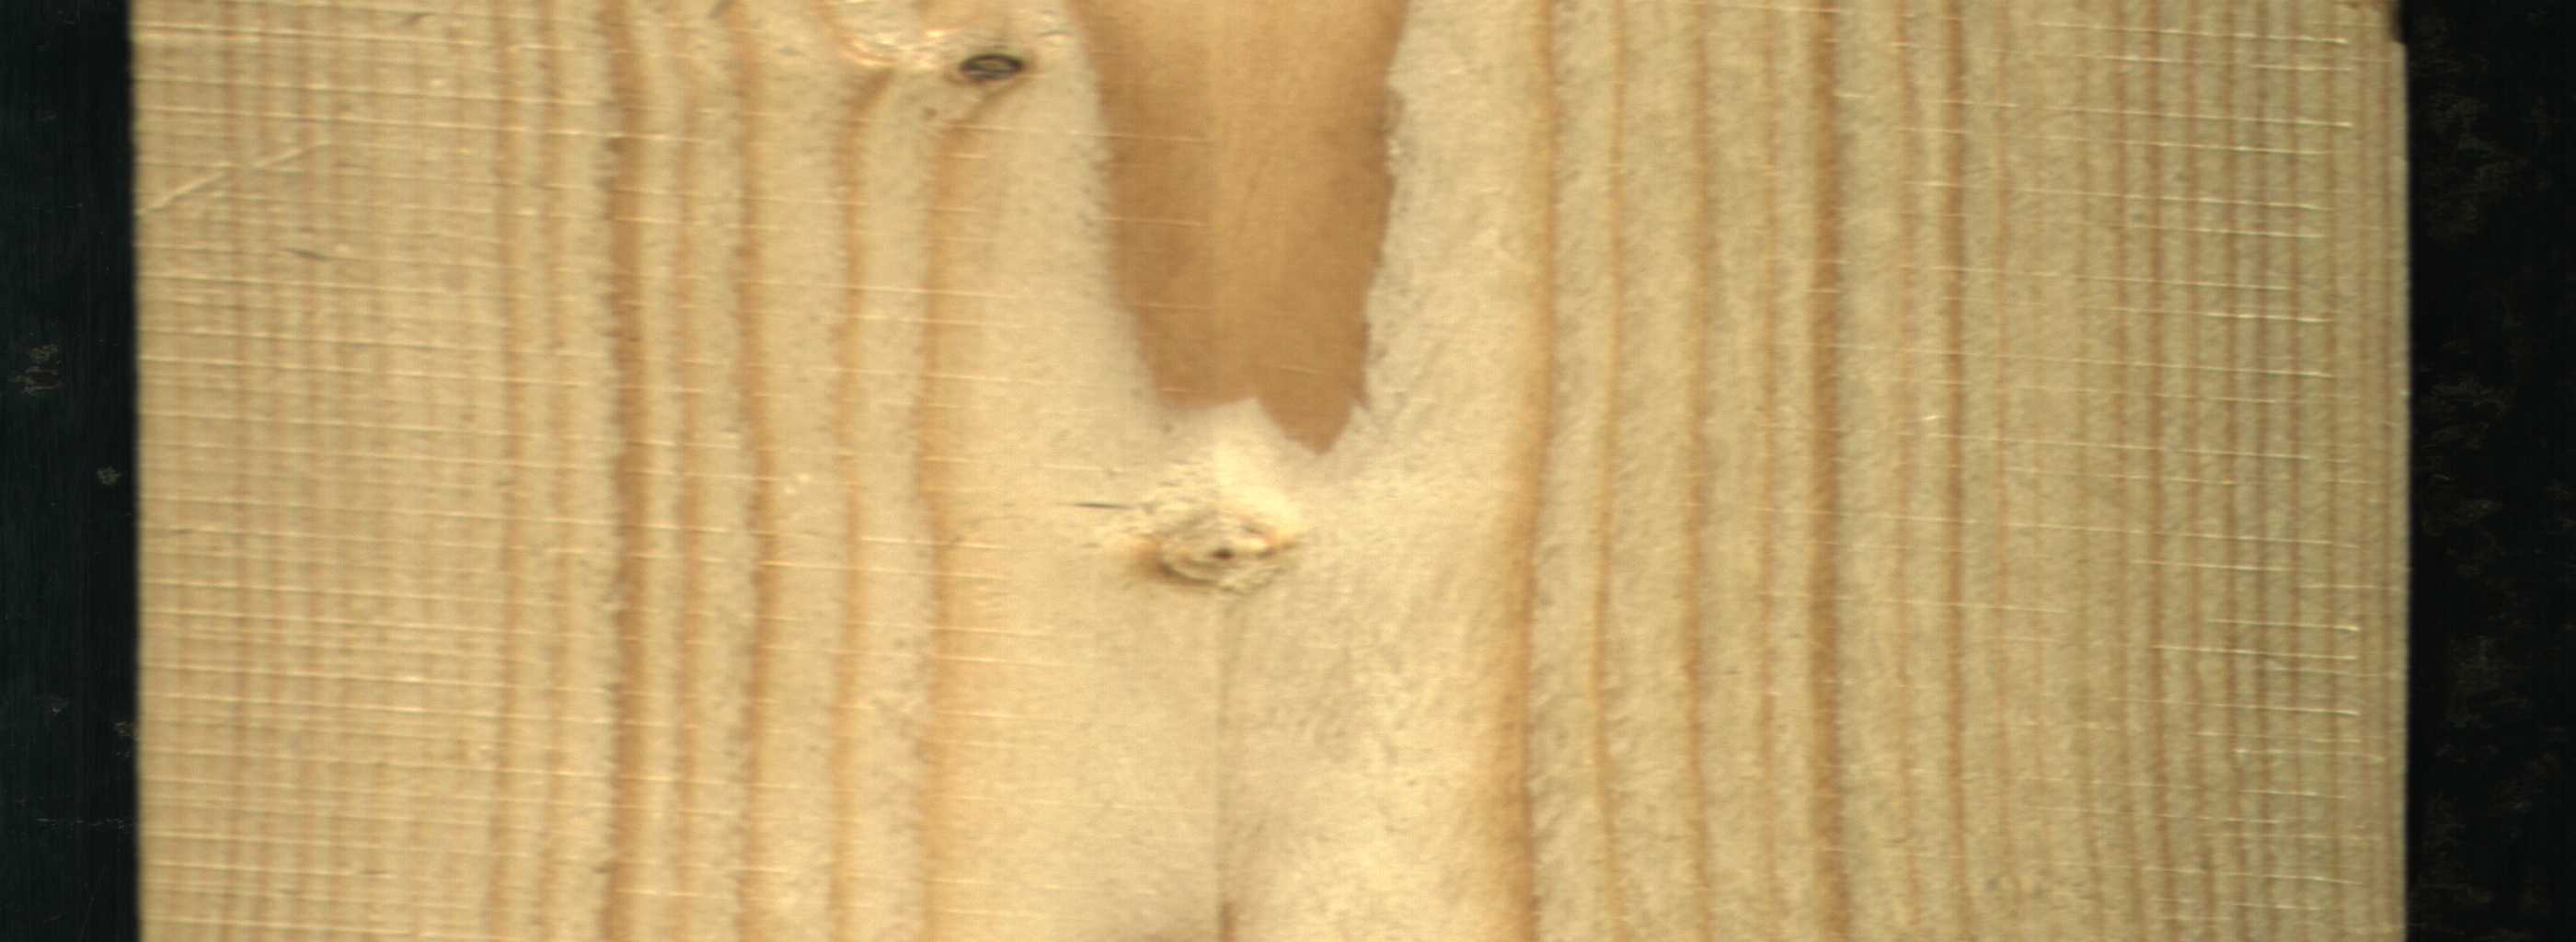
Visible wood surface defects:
Live_Knot
Live_Knot